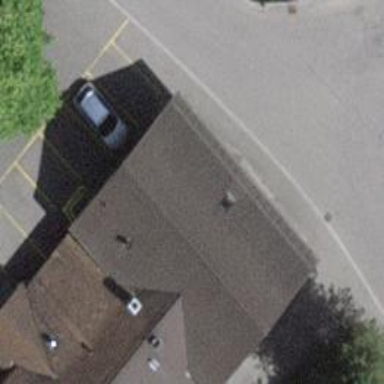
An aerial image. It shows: Restaurant.